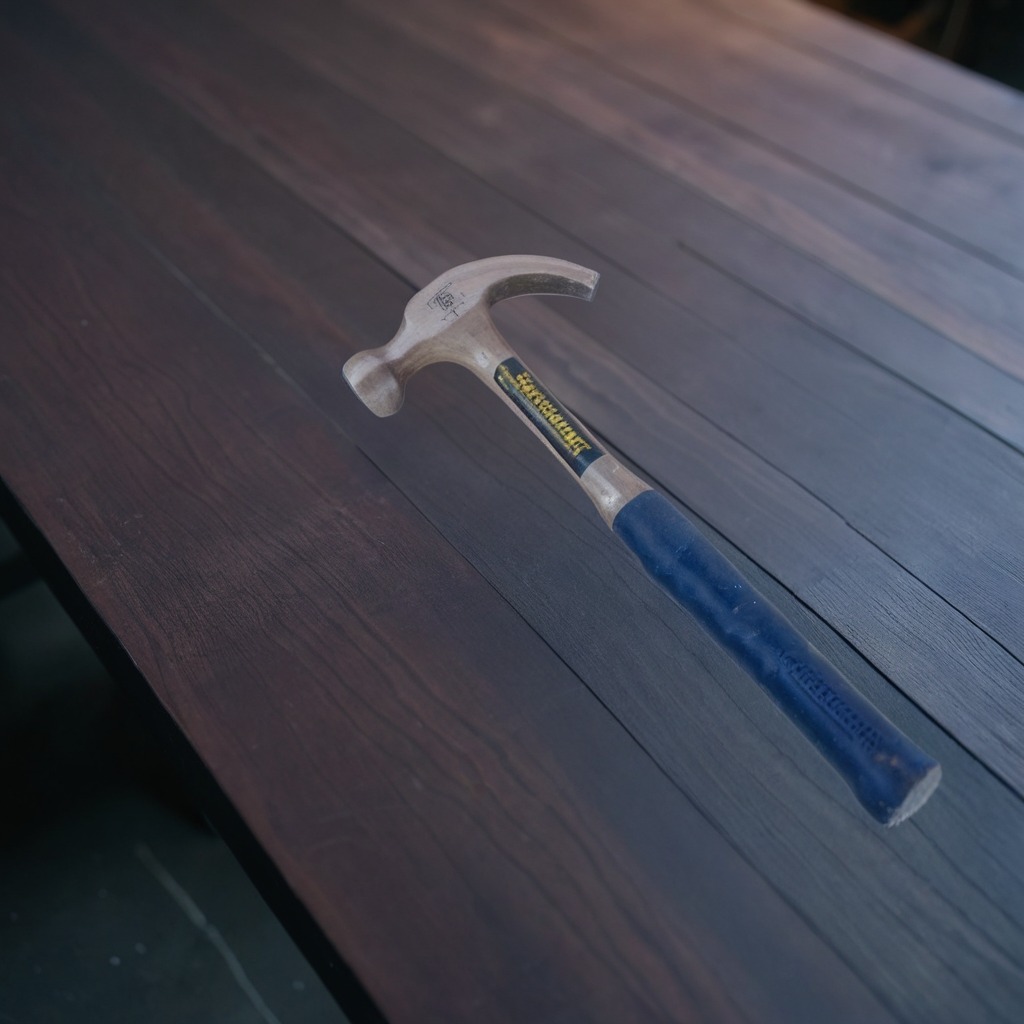
A hammer is lying on the table with faint burn marks.